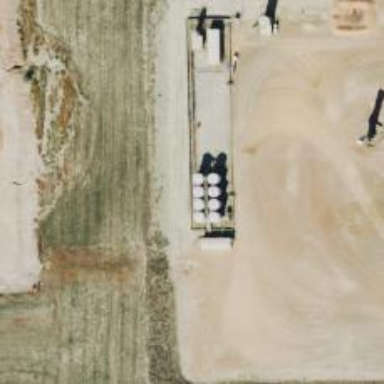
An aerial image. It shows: Storage tank that is man-made.